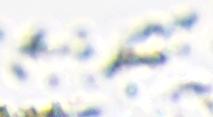
Label: Phaeocystis